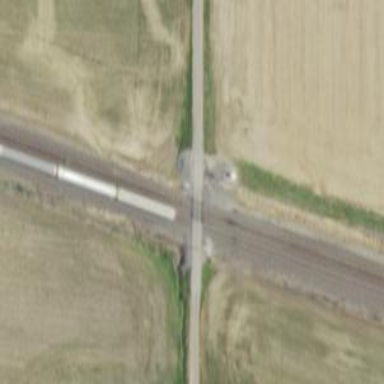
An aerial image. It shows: Level crossing along the railway.